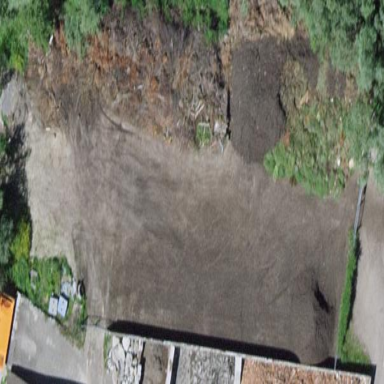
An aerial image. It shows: Recycling center that accepts green and garden waste.